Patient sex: F
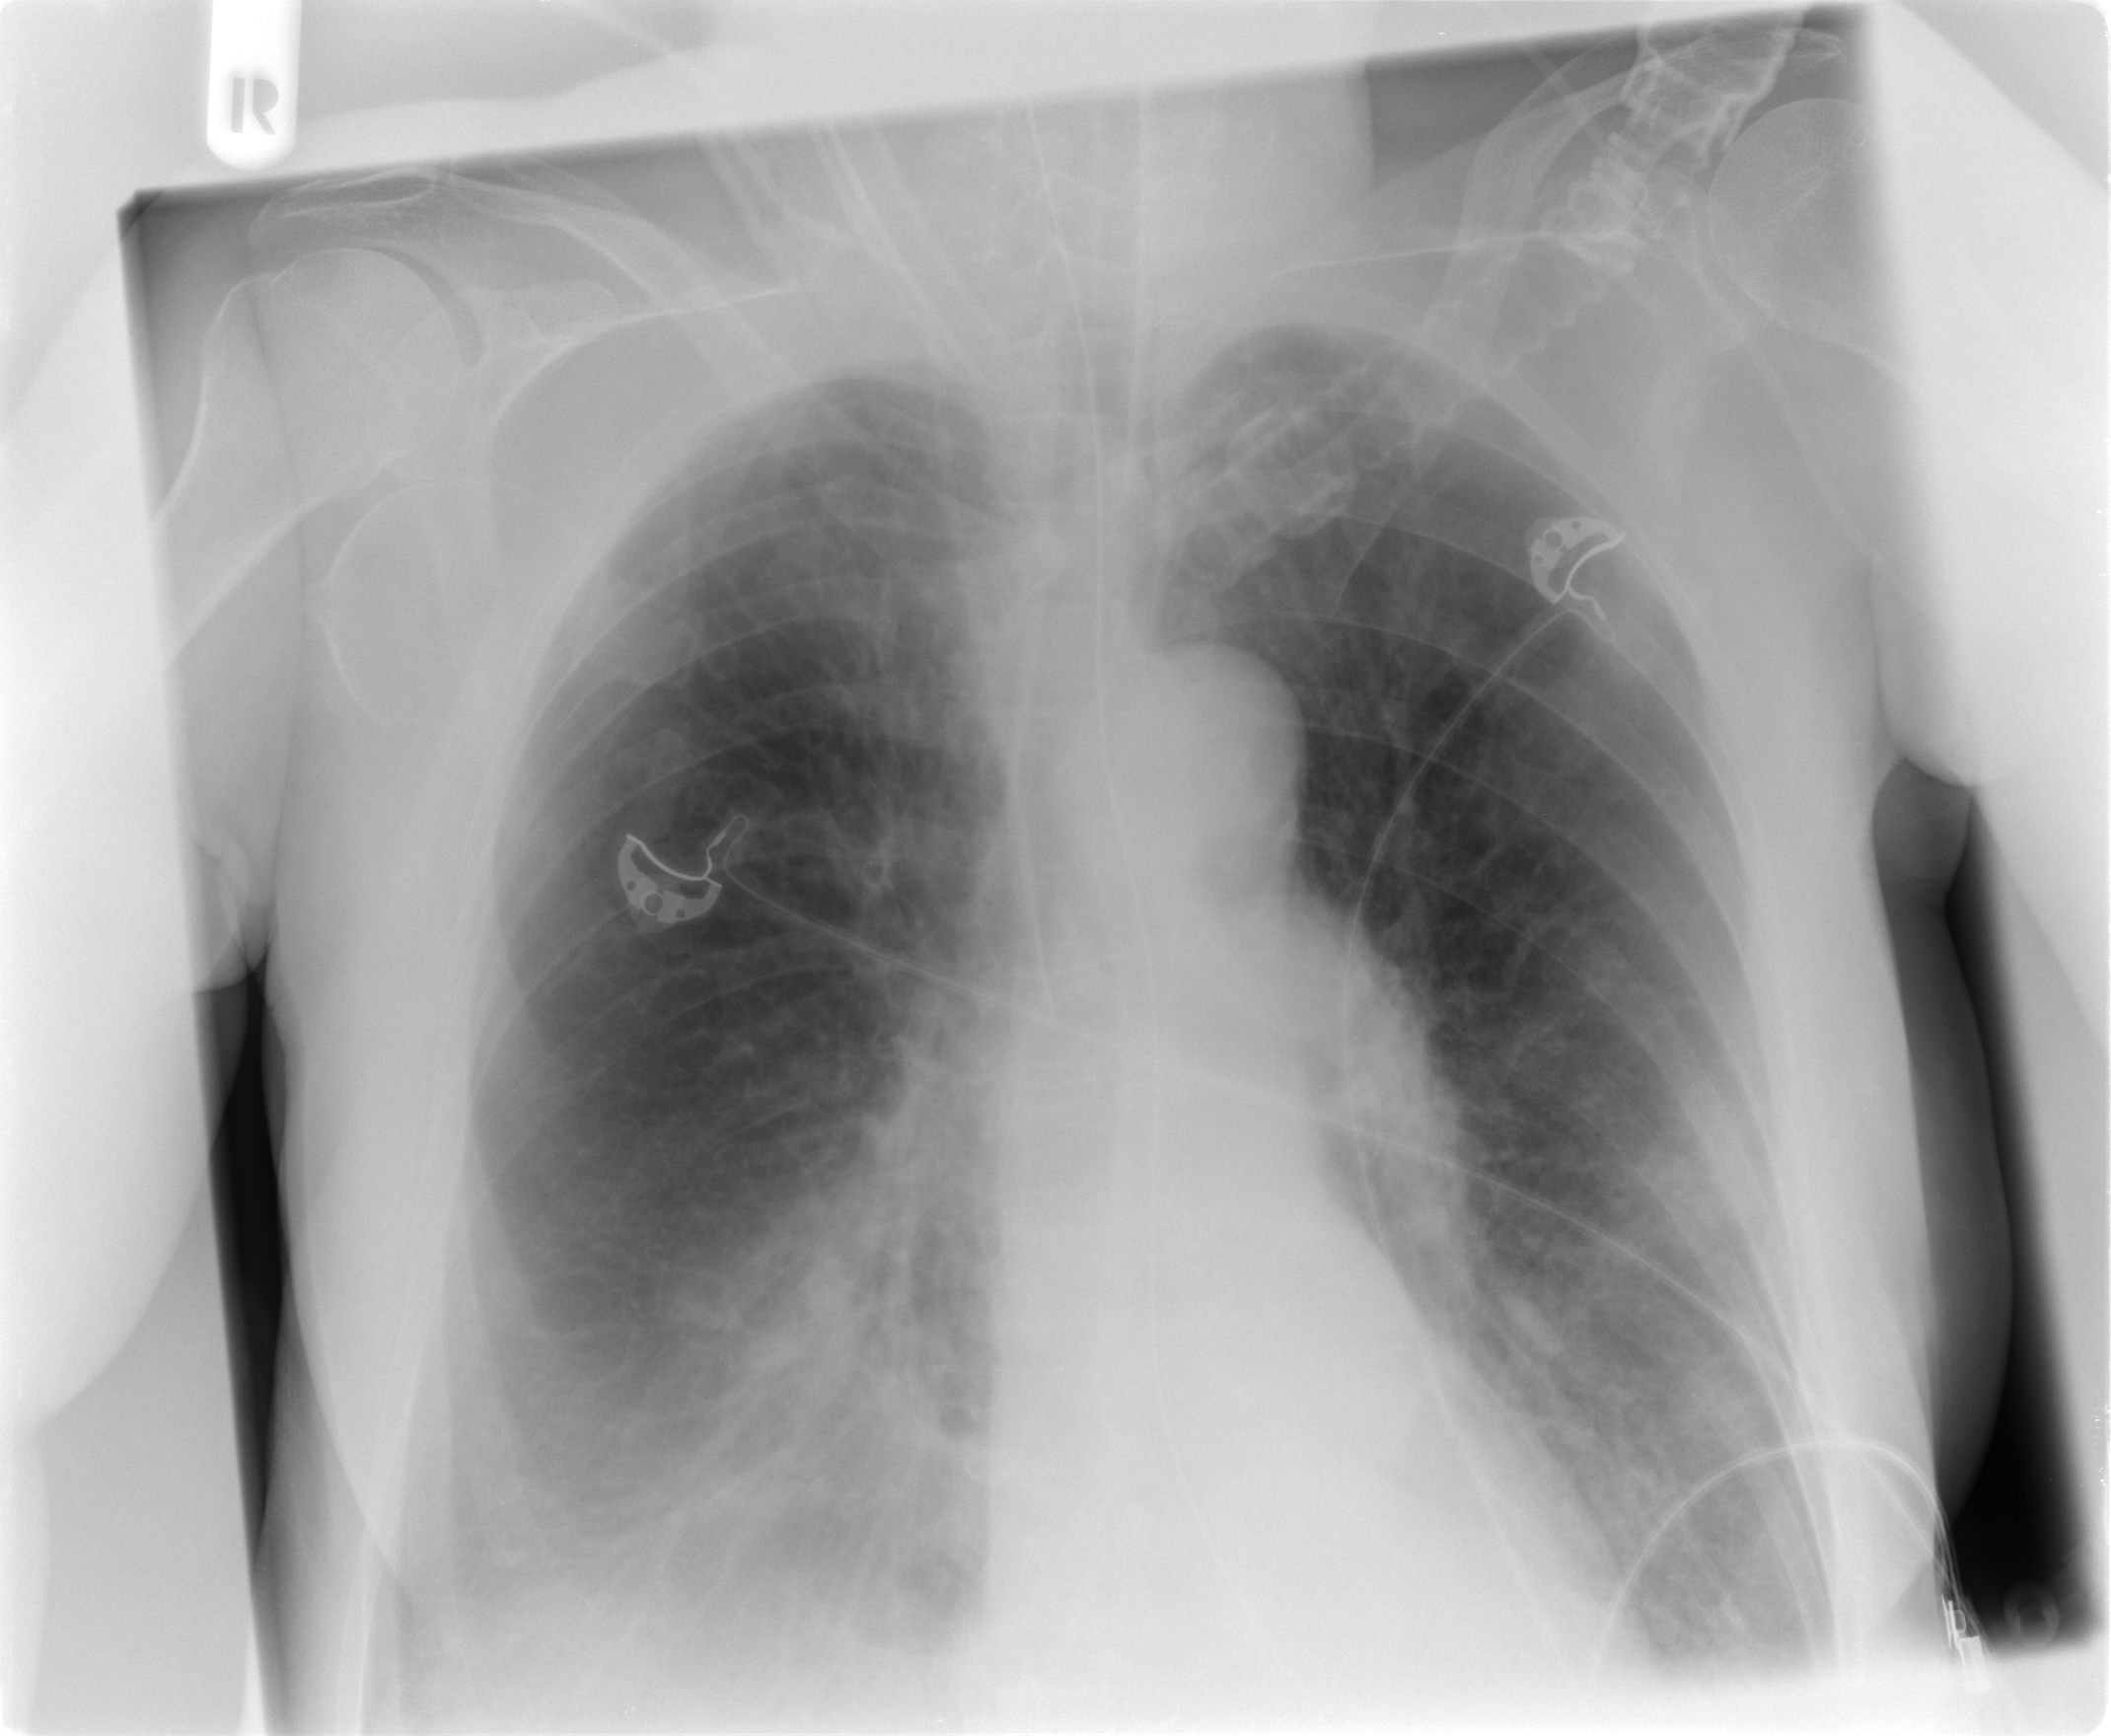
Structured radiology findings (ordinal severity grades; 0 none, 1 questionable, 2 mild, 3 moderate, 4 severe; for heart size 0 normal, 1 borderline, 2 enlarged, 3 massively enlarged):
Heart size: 0
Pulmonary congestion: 2
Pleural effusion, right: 2
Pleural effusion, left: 1
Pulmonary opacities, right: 0
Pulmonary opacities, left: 1
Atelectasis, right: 2
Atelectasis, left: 1